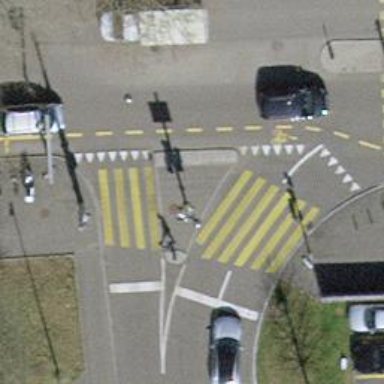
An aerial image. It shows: Zebra crossing with traffic signals and crossing island.